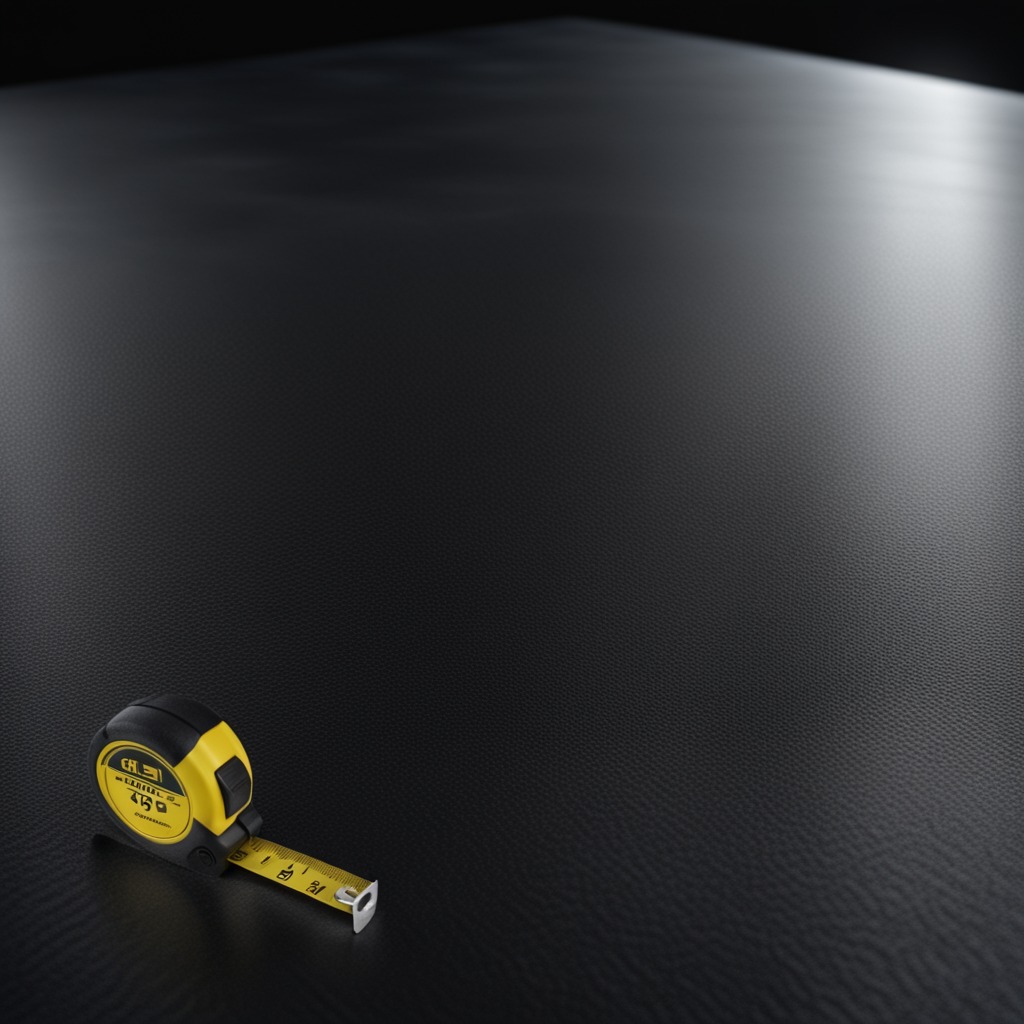
A measuring tape lies on the clean granite tabletop inside a workshop at night.